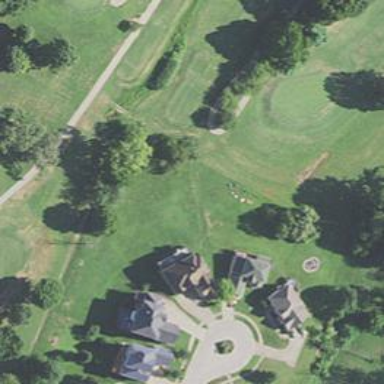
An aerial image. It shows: Service road designated as golf cart path.